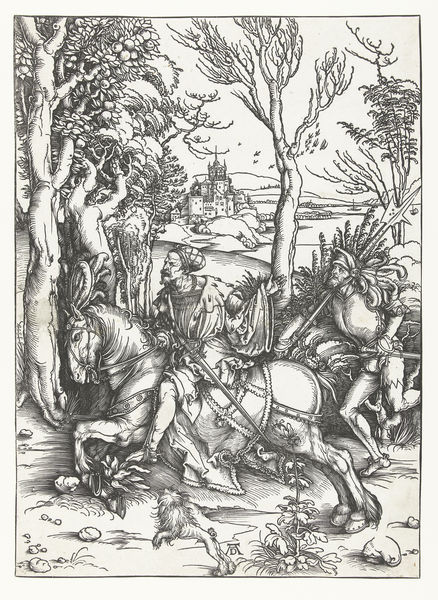
Titel: Een ruiter en een soldaat
Künstler: Albrecht Dürer
Standort: Amsterdam
Institution: Rijksmuseum
Schlagwörter: bäume, reiter, burg